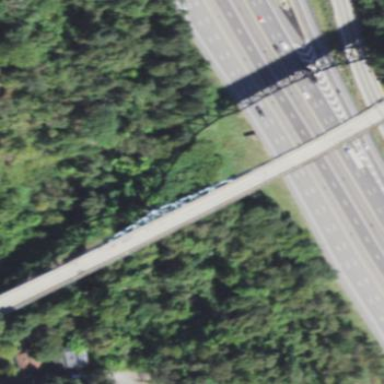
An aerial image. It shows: Architectural bridge with arched structure.